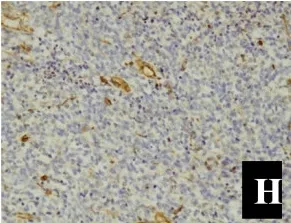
Representative immunochemical markers in tumor specimens. (F, G, H) showed the tumor cells were negative for EMA, MGMT, and vimentin, respectively (200x).
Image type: pathology (immunostaining)